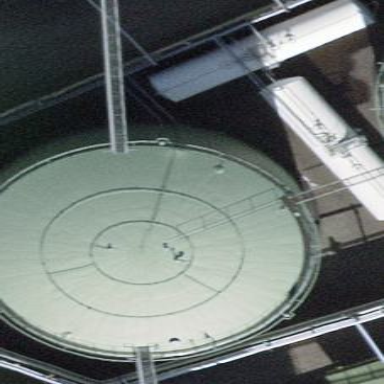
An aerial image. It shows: Storage tank which is man-made.